Field crop: maize
Growth stage: 2
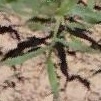
Species: maize